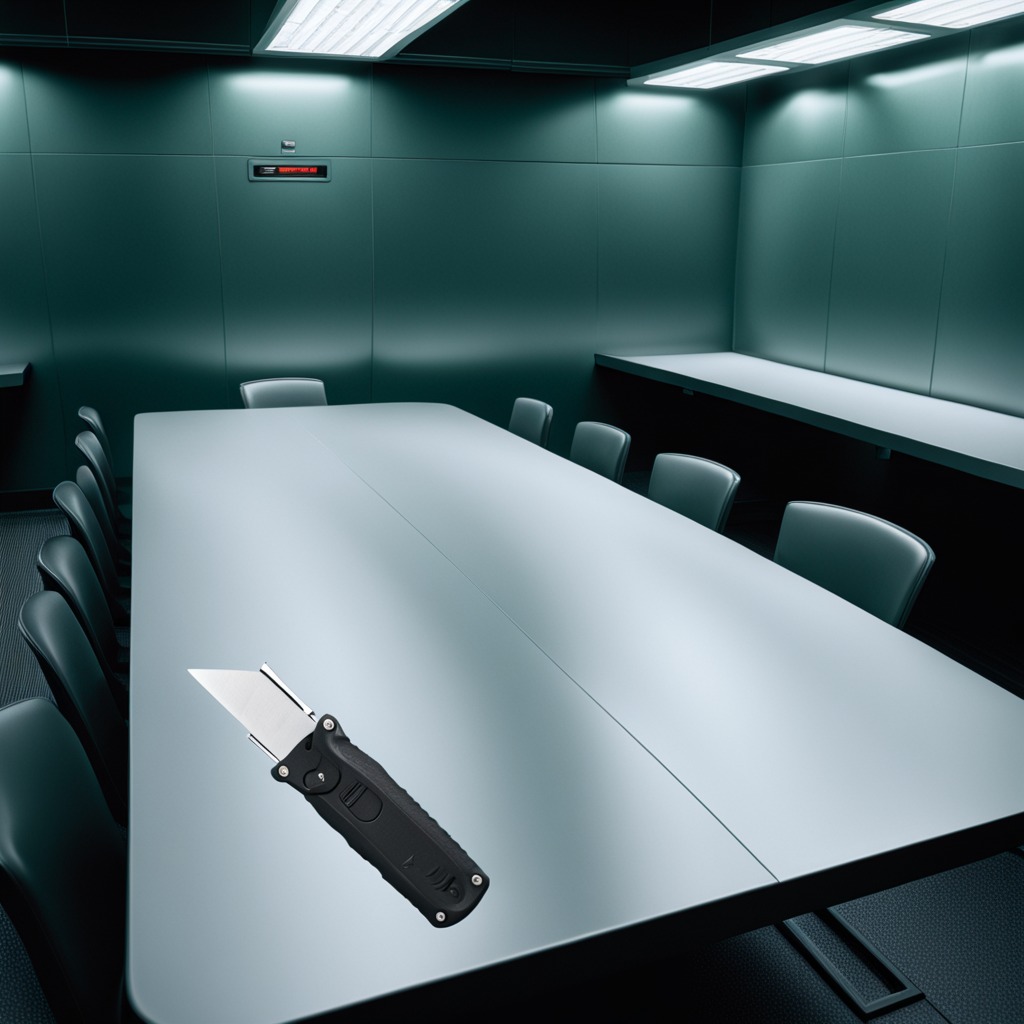
A utility knife is lying on the clean empty table in a railway signal maintenance room.